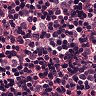
Metastatic tissue present: yes